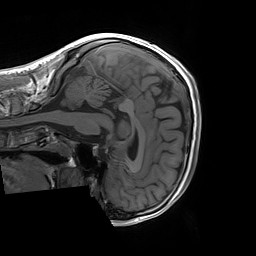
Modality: T1w
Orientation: sagittal
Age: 29
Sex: male